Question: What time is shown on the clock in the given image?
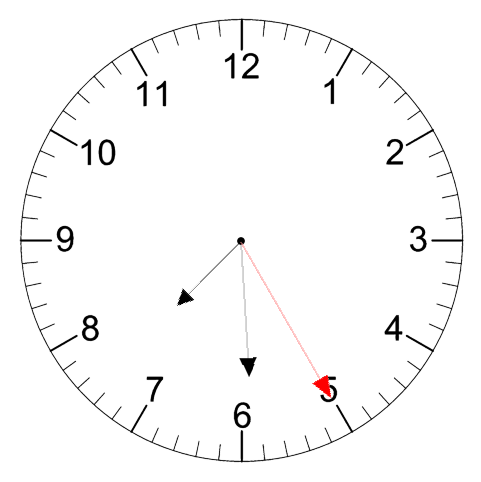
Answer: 07:29:25